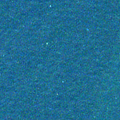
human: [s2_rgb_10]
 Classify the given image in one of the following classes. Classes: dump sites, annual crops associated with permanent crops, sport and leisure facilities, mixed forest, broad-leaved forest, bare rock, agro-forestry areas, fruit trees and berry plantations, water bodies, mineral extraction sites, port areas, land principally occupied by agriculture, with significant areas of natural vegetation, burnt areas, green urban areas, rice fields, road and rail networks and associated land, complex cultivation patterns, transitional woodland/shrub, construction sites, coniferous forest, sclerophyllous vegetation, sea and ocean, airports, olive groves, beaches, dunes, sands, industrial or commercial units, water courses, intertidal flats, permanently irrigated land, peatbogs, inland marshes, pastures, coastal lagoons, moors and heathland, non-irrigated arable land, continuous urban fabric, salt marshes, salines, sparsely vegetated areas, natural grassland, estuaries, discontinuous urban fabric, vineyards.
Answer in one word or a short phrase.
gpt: sea and ocean